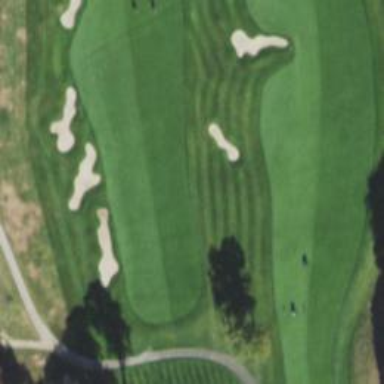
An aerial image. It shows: View of golf hole.